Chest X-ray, AP view. Patient: 45 years old, sex F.
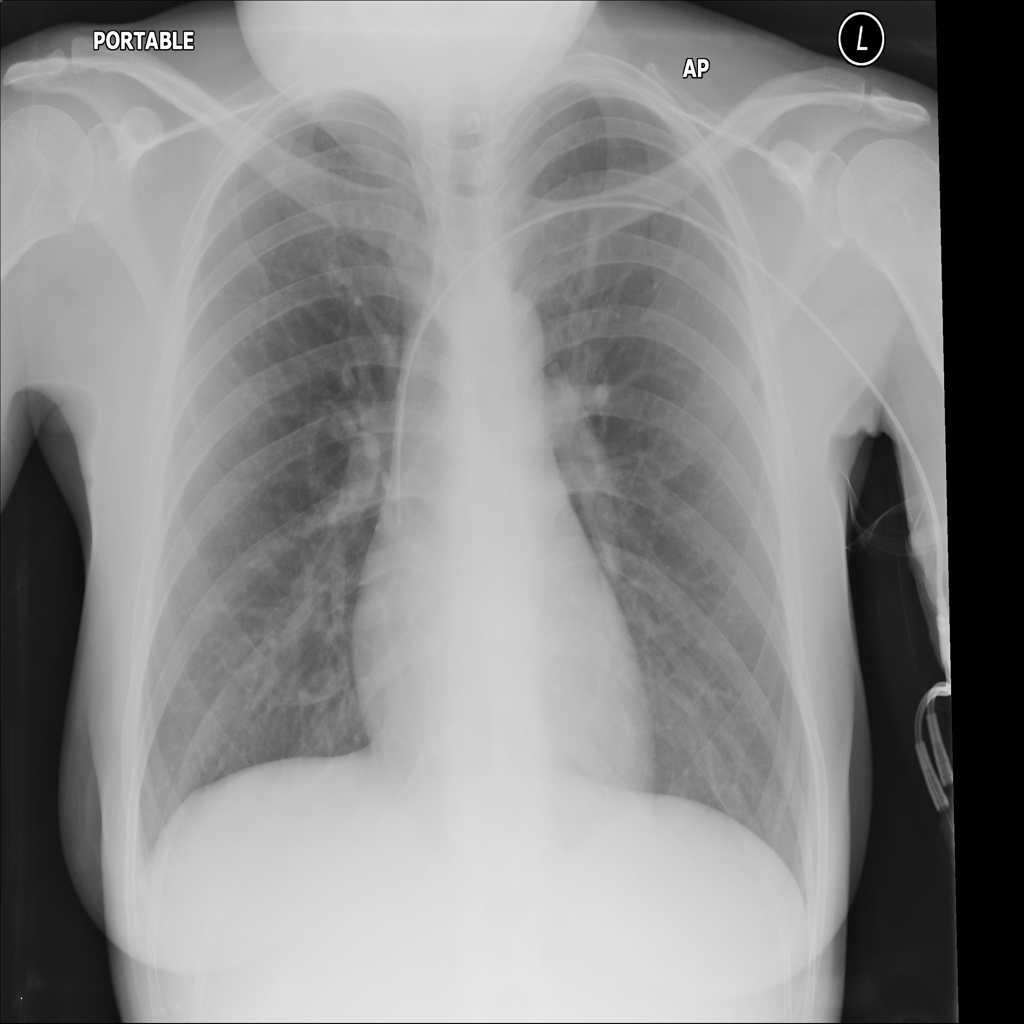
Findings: No Finding